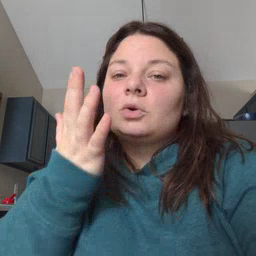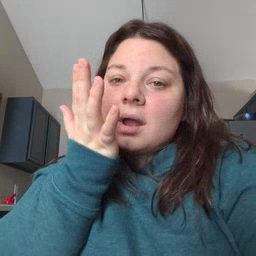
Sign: grass